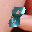
Label: 8